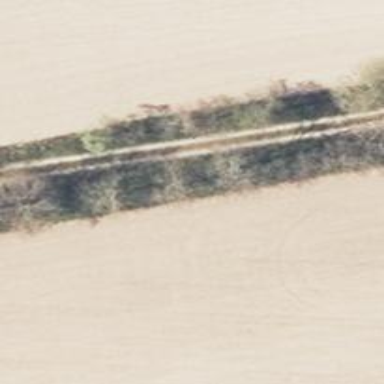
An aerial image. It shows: Compacted track with grade 4 tracktype.